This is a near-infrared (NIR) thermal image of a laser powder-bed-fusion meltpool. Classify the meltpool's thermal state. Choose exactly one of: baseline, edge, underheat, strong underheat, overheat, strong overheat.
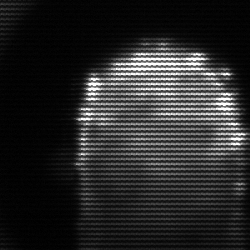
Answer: baseline